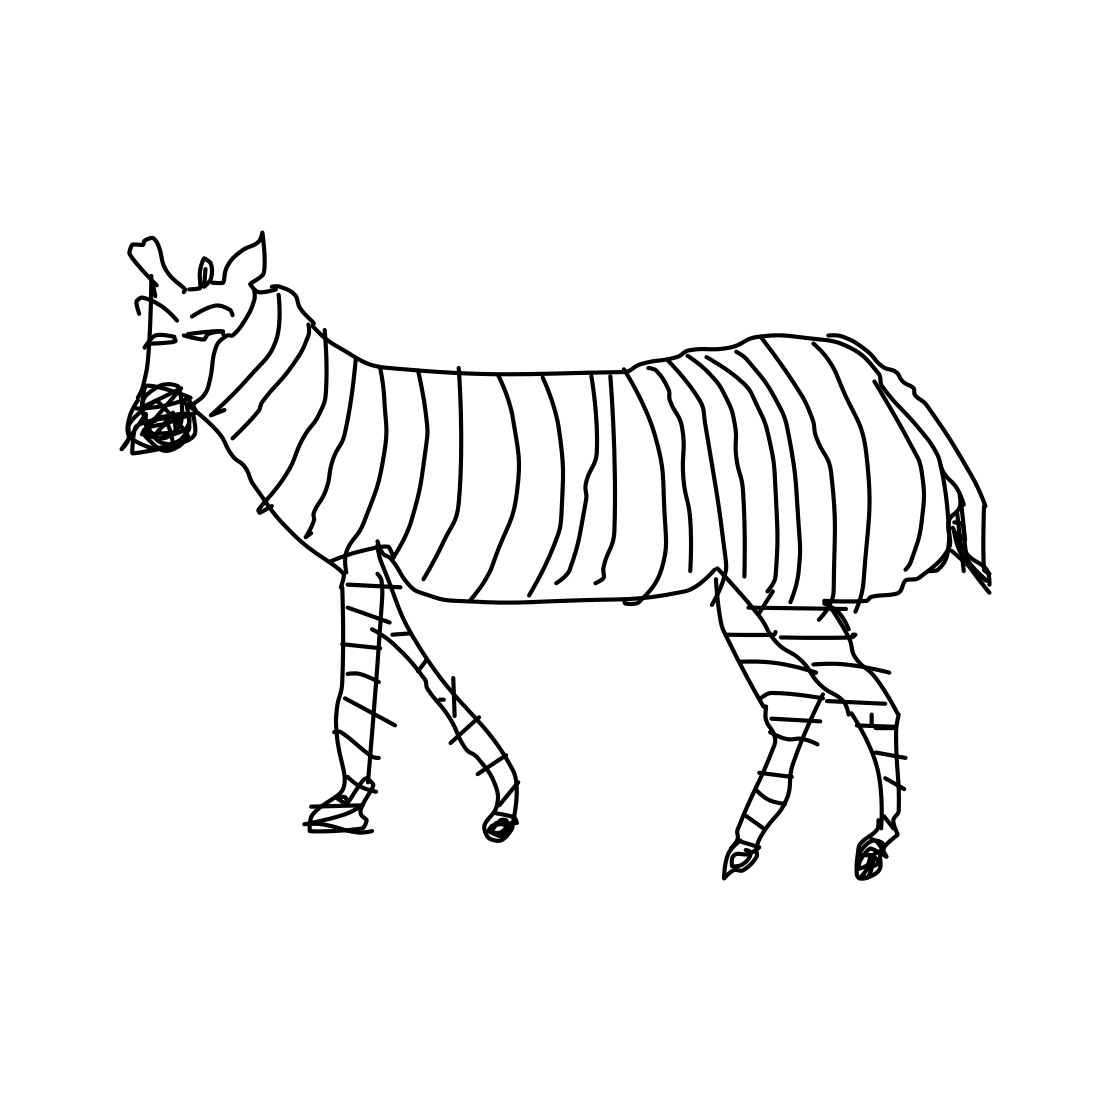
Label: zebra